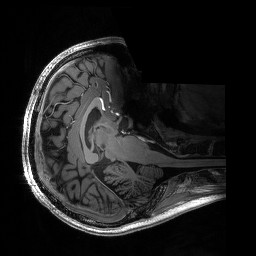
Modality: T1w
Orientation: axial